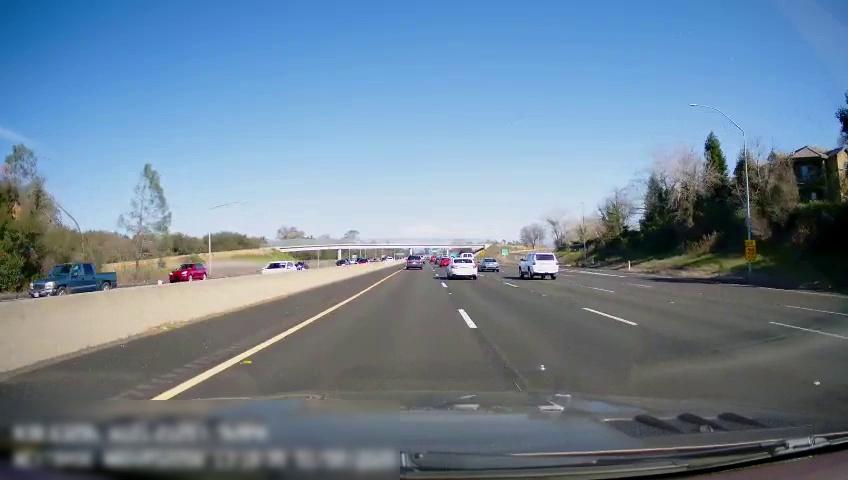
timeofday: Day
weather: Sunny
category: Drivable Space
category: Vehicles | SUV
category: Vehicles | Van
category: Vehicles | Car
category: Vehicles | SUV
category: Vehicles | Car
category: Vehicles | Truck
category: Vehicles | SUV
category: Vehicles | Car
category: Lanes | Current Lane
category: Lanes | Current Lane
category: Lanes | Current Lane
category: Lanes | Alternate Lane
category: Lanes | Alternate Lane
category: Lanes | Alternate Lane
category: Traffic | Signs